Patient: sex M, age 76
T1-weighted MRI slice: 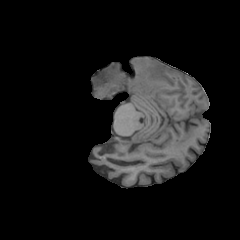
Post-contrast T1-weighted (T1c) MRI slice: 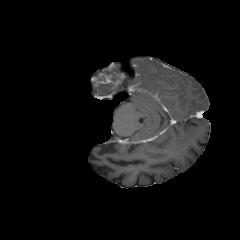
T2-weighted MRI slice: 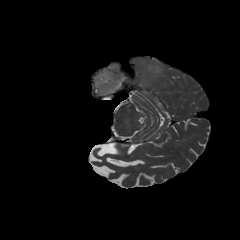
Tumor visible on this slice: yes
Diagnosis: Glioblastoma, IDH-wildtype
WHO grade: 4